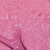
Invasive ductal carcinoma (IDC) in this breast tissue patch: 0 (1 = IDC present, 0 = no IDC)